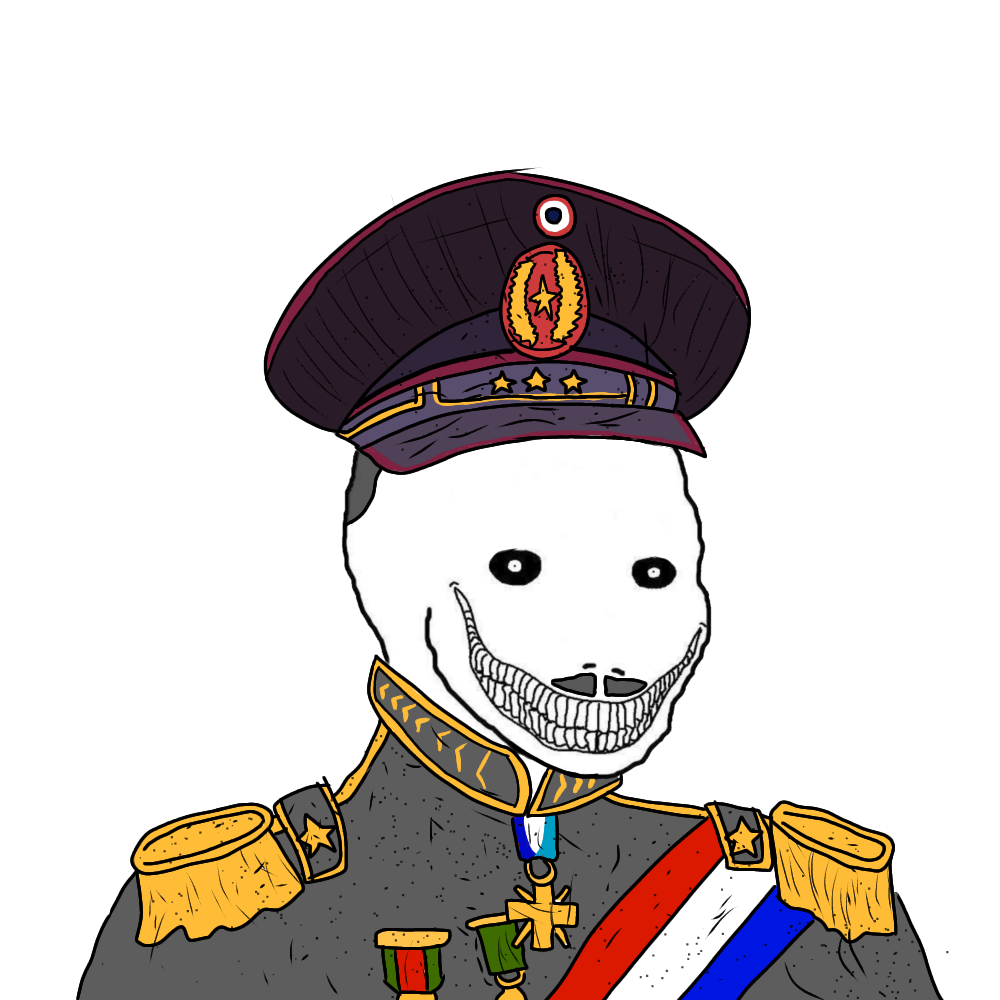
Label: 5_Oomer